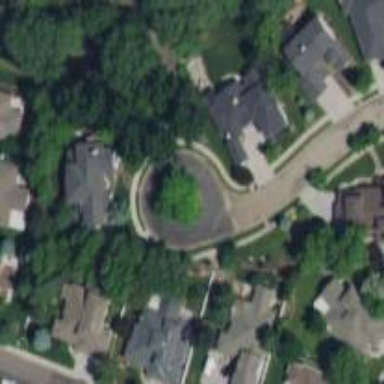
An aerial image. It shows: Turning loop on the road.